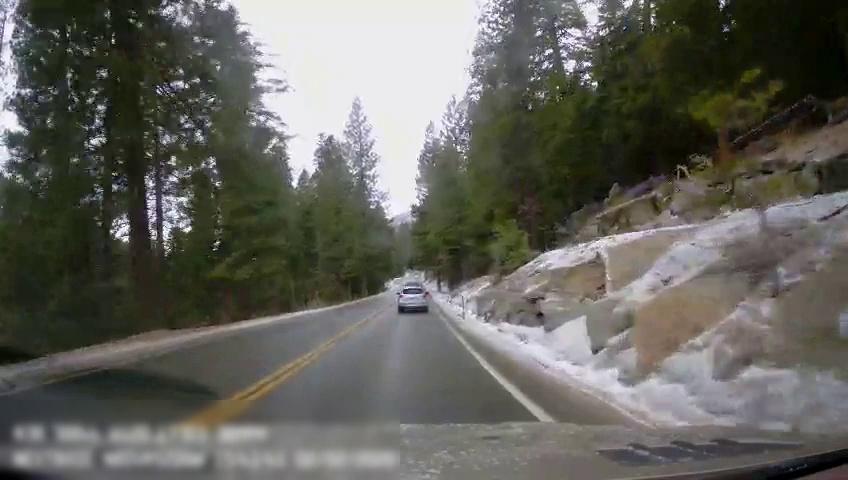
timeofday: Day
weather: Cloudy
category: Drivable Space
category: Vehicles | Truck
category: Vehicles | Car
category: Lanes | Current Lane
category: Lanes | Current Lane
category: Lanes | Opposite Lane
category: Lanes | Opposite Lane